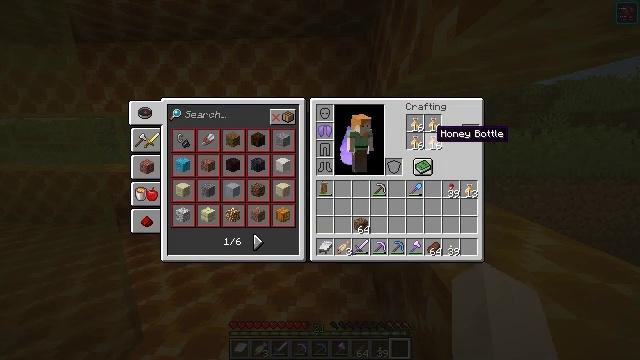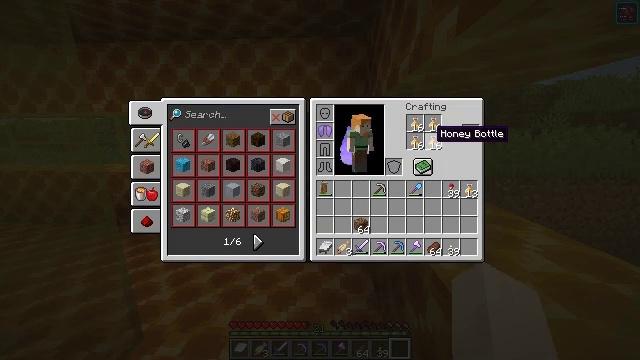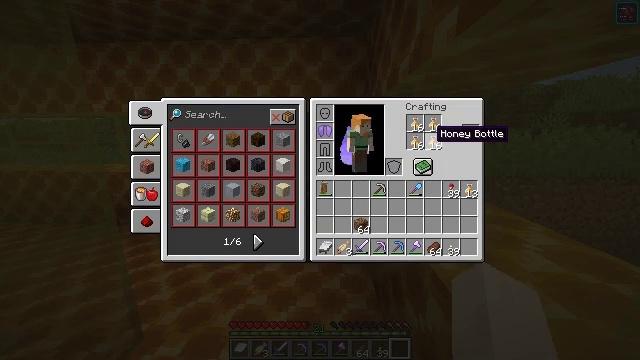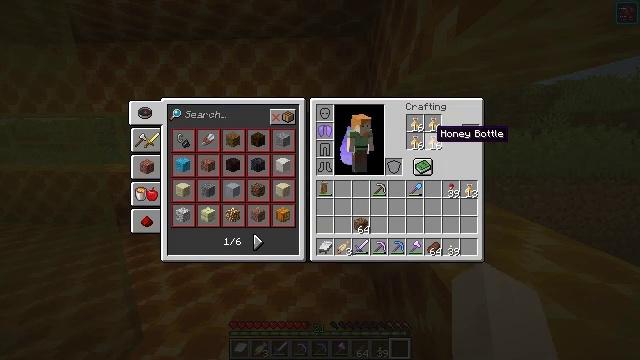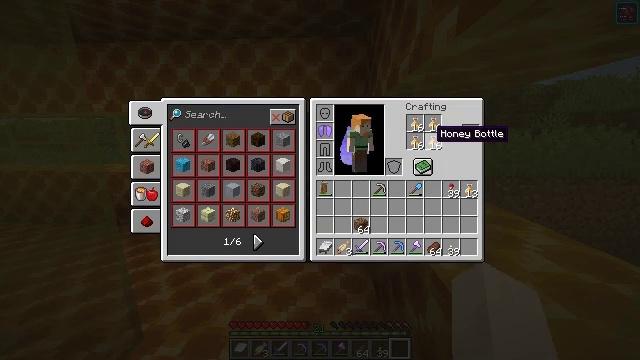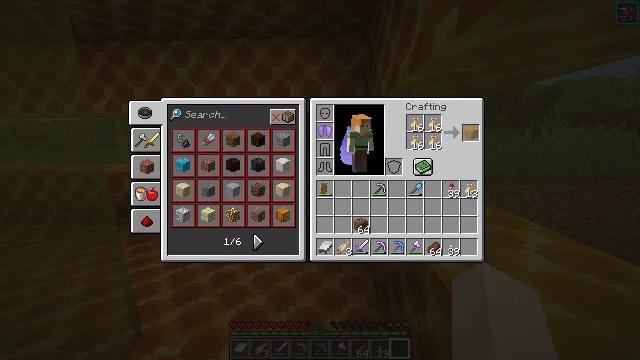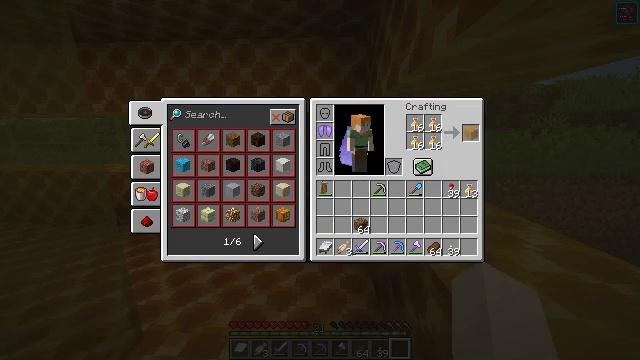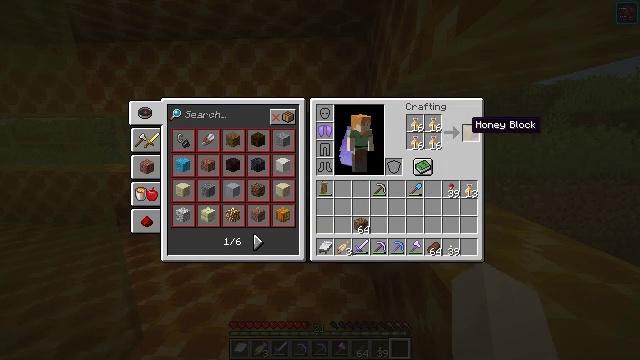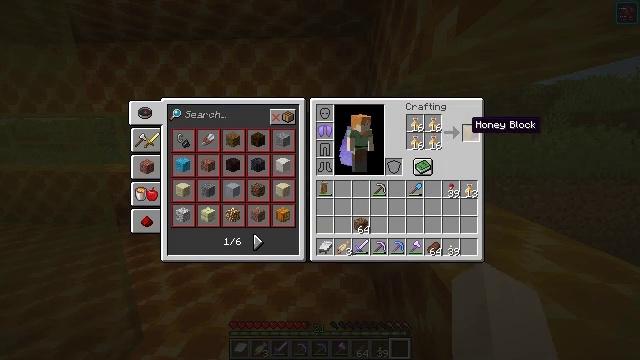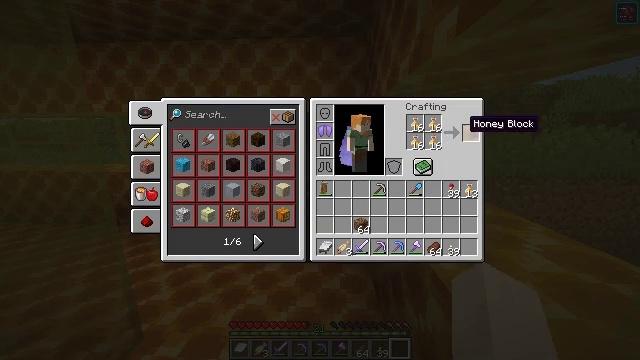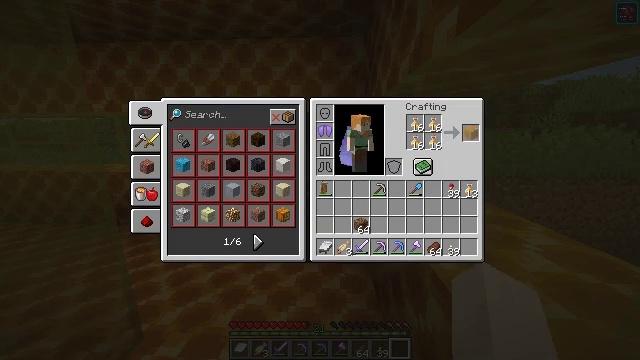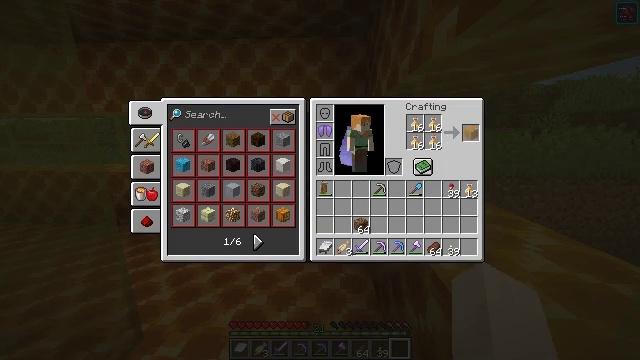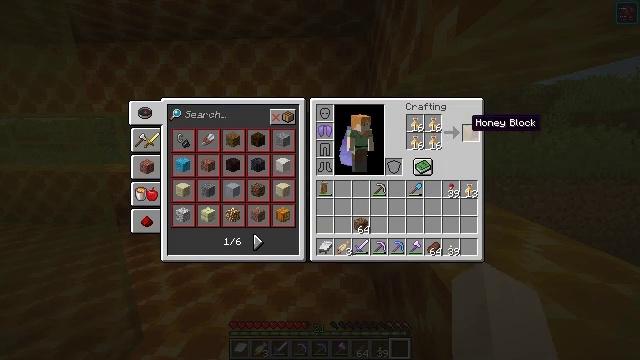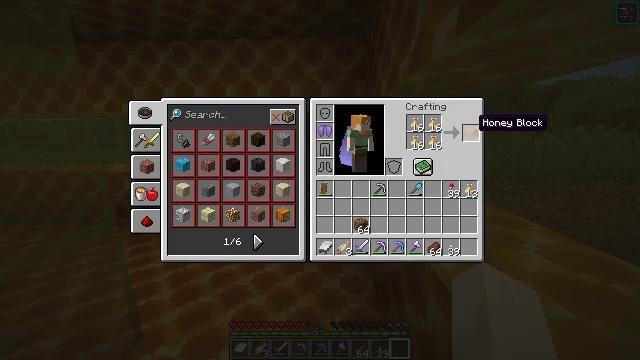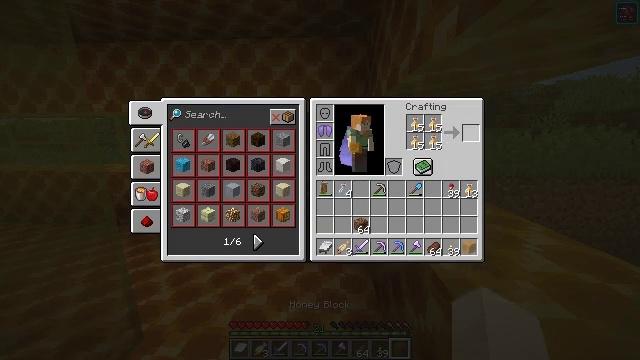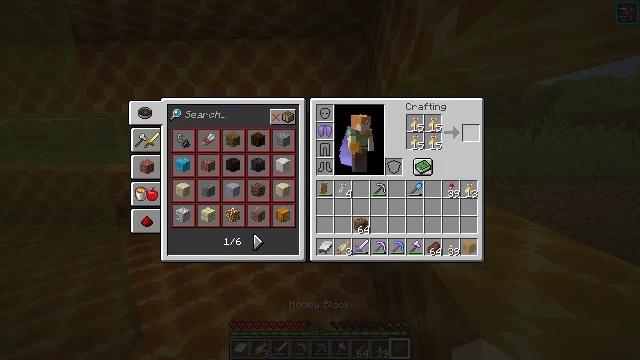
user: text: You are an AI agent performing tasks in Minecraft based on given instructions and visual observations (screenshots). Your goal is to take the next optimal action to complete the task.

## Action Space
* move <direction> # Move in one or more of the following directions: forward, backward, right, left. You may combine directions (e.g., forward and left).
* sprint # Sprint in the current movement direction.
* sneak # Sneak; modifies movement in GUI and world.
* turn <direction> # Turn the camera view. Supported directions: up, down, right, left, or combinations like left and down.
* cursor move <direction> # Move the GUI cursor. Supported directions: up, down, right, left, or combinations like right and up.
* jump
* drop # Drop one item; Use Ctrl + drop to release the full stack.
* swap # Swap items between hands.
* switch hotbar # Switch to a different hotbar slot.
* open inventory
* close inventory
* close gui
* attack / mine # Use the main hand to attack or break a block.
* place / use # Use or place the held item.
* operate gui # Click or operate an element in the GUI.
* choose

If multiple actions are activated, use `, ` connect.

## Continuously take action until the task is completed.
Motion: motion action
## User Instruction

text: Combine honey bottles to make a honey block.
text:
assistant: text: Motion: no_op
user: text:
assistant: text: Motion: no_op
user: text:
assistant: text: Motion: no_op
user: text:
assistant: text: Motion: no_op
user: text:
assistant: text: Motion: sneak, cursor move right and up
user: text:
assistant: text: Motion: sneak, cursor move right
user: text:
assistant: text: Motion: sneak
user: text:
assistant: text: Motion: sneak
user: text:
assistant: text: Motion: sneak
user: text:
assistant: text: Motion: sneak
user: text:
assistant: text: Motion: sneak
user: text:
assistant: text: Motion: sneak
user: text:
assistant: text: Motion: sneak, cursor move right
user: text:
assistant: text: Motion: sneak, choose
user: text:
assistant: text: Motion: sneak, choose
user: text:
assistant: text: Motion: sneak, choose
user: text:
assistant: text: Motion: sneak
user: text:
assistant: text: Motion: sneak
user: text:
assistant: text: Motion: sneak
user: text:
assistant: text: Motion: sneak
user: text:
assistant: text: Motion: sneak
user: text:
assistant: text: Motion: no_op
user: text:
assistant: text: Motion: no_op
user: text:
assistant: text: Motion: close inventory
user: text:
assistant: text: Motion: close inventory
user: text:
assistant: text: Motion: close inventory
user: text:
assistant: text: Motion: no_op
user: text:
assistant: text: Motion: no_op
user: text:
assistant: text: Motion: open inventory
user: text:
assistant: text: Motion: open inventory